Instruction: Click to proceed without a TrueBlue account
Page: checkout
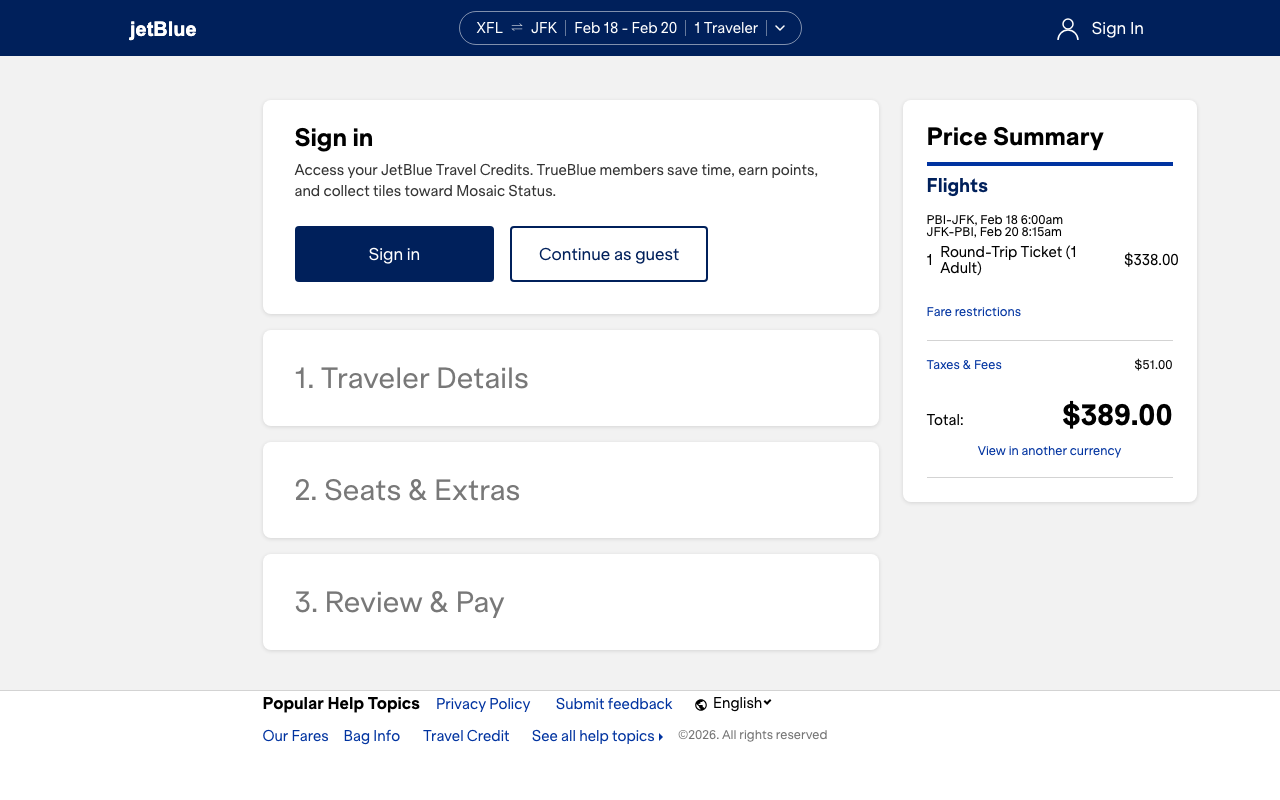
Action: click